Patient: sex M, age 42
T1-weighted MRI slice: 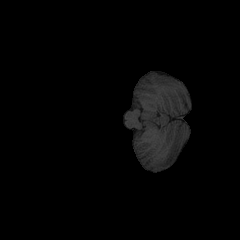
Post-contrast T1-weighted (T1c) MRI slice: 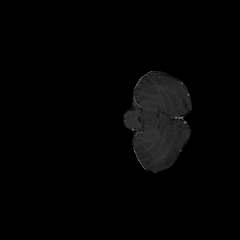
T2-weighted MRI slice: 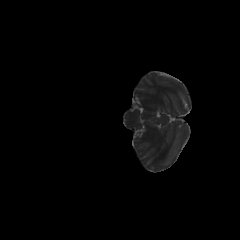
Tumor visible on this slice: no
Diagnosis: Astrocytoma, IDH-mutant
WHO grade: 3